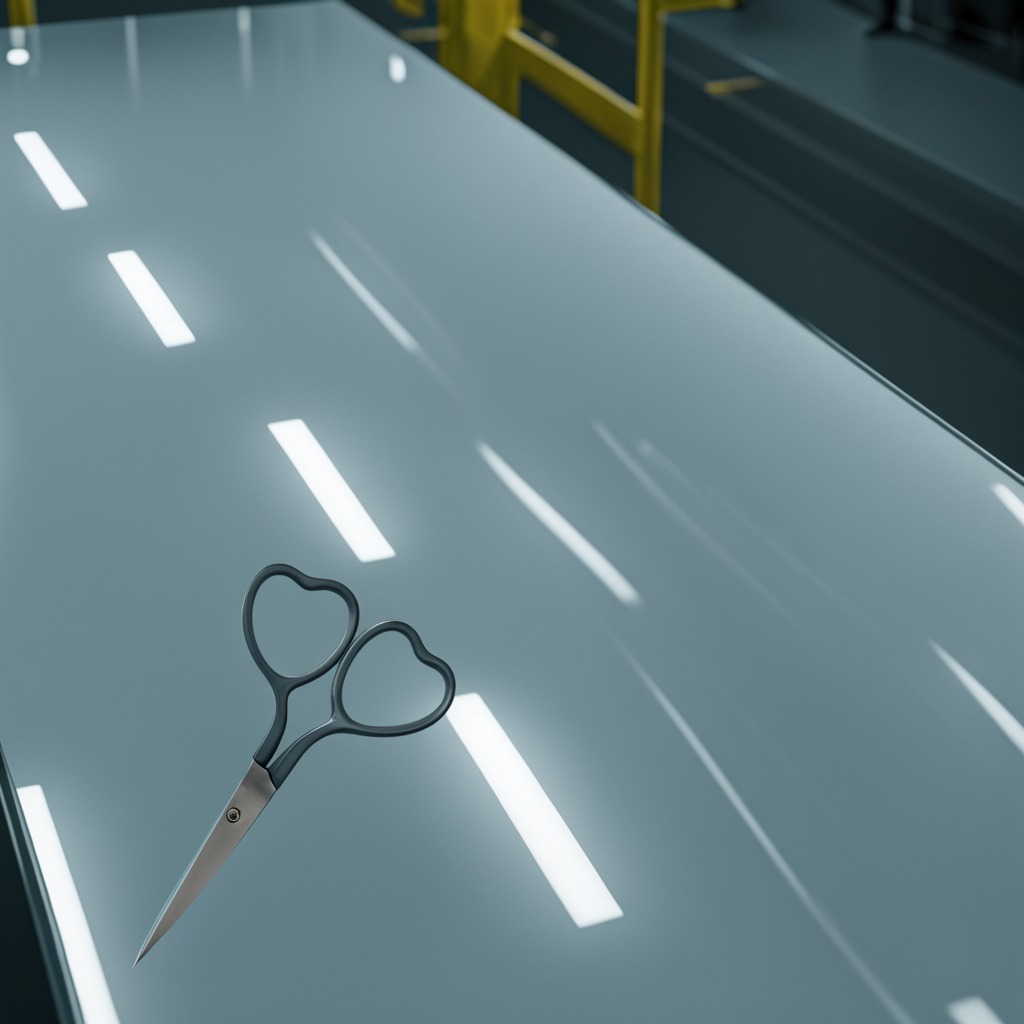
A scissor is lying on the table.